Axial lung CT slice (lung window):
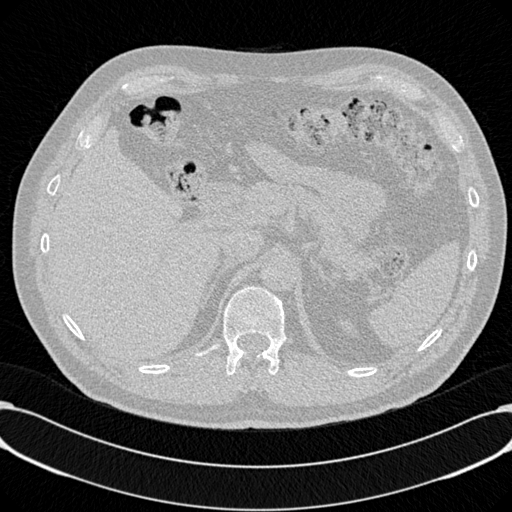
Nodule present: no